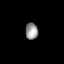
Tissue: lung
Cell type: Myeloid cells
Senescence score: 0.549
Nuclear area (px): 209
Mean DAPI intensity: 146.187